Question: I have a loop that's producing some data to plot. I tried to apply some of the things suggested in other questions:
'''
for i = 1:N
set(gcf, 'Visible', 'off');
plot(...);
saveas(gcf, 'filename.png');
end
'''
When I do this, each saved '.png' has the points from the previous plots as well:

How can I "clear" the points from the previous plots?
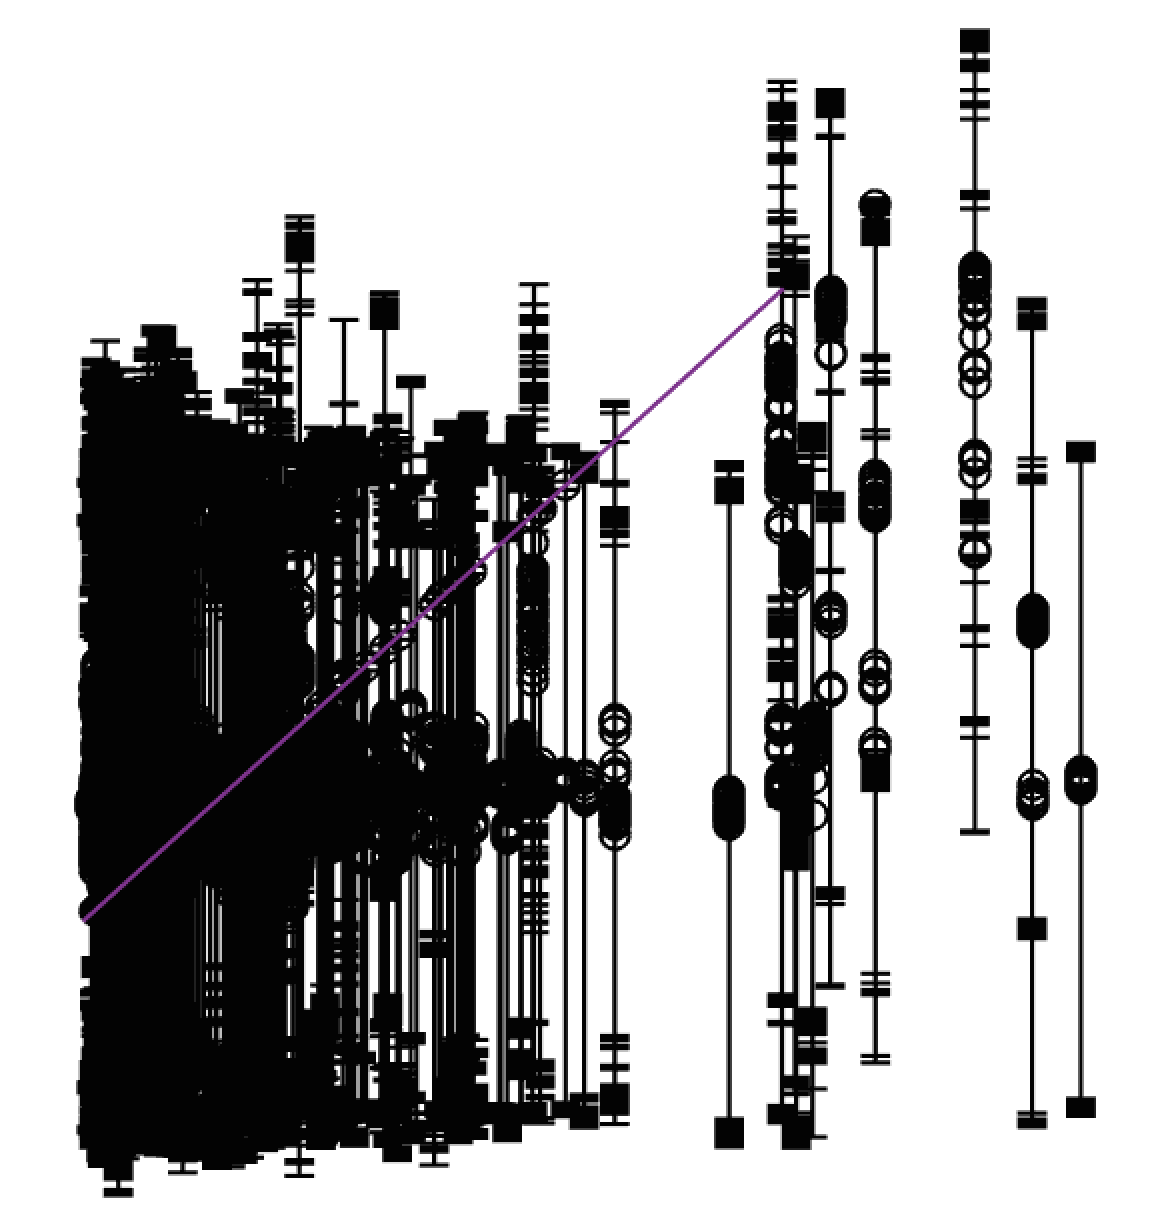
Answer: Use <URL> to clear the contents of the current figure window before plotting the new data.
'''
for i=1:N
clf
plot(...)
end
'''
You can also use <URL> to clear the contents of the current axes. Generally 'clf' will be easier to use in a loop such as this, however 'cla' does have it's uses.